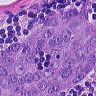
Metastatic tissue present: yes